Interaction volume radius: 10 \u00c5
Interaction volume height: 20 \u00c5
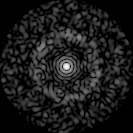
Disorder parameter: 0.839